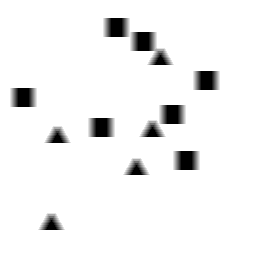
Squares: 7
Triangles: 5
Stars: 0
Total shapes: 12